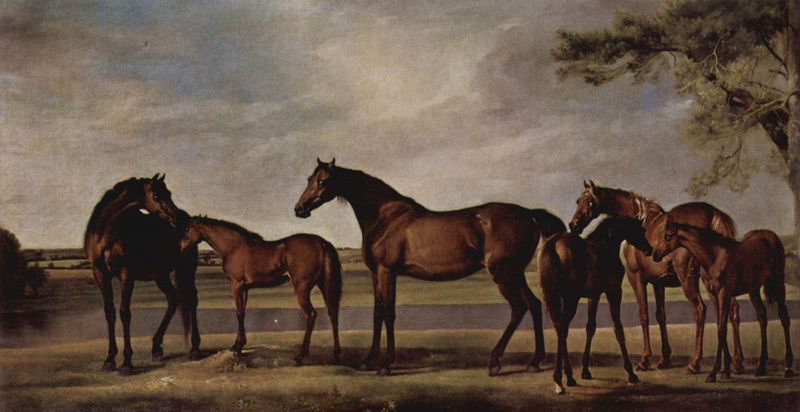
Titel: Stuten und Fohlen ängstigen sich vor einem heraufziehenden Unwetter
Künstler: George Stubbs
Standort: London
Institution: Collection Viscountess Barbara Ward of Witley
Schlagwörter: baum, blau, blätter, dunkel, gemälde, gruppe, himmel, kopf, laub, schatten, wasser, weiß, wolken, aquarell, bäume, fluss, grün, impressionismus, landschaft, ocker, see, ufer, äste, braun, grau, hell, hintergrund, licht, schwarz, gras, rasen, tier, tiere, weg, wiese, beige, stehen, öl, ast, ebene, erde, feld, horizont, natur, weide, zweige, busch, flach, gewässer, boden, realismus, rosa, pferd, pferde, pony, bewölkt, fell, huf, hufe, mähne, reiten, schweif, sommer, schlagschatten, naturalismus, violett, herde, koppel, idylle, romantik, wild, weiden, draußen, hüfte, sieben, stute, stubbs, exterieur, zentrum, braune, hengst, araber, fohlen, stuten, vierbeiner, pfohlen, atur, arab, brraun, bussch, gestüt, rase, frass, camargue, 6 pferde, realimus, pfohl, pfohle, drei fohlen, trakhener